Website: macys
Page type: billing-address
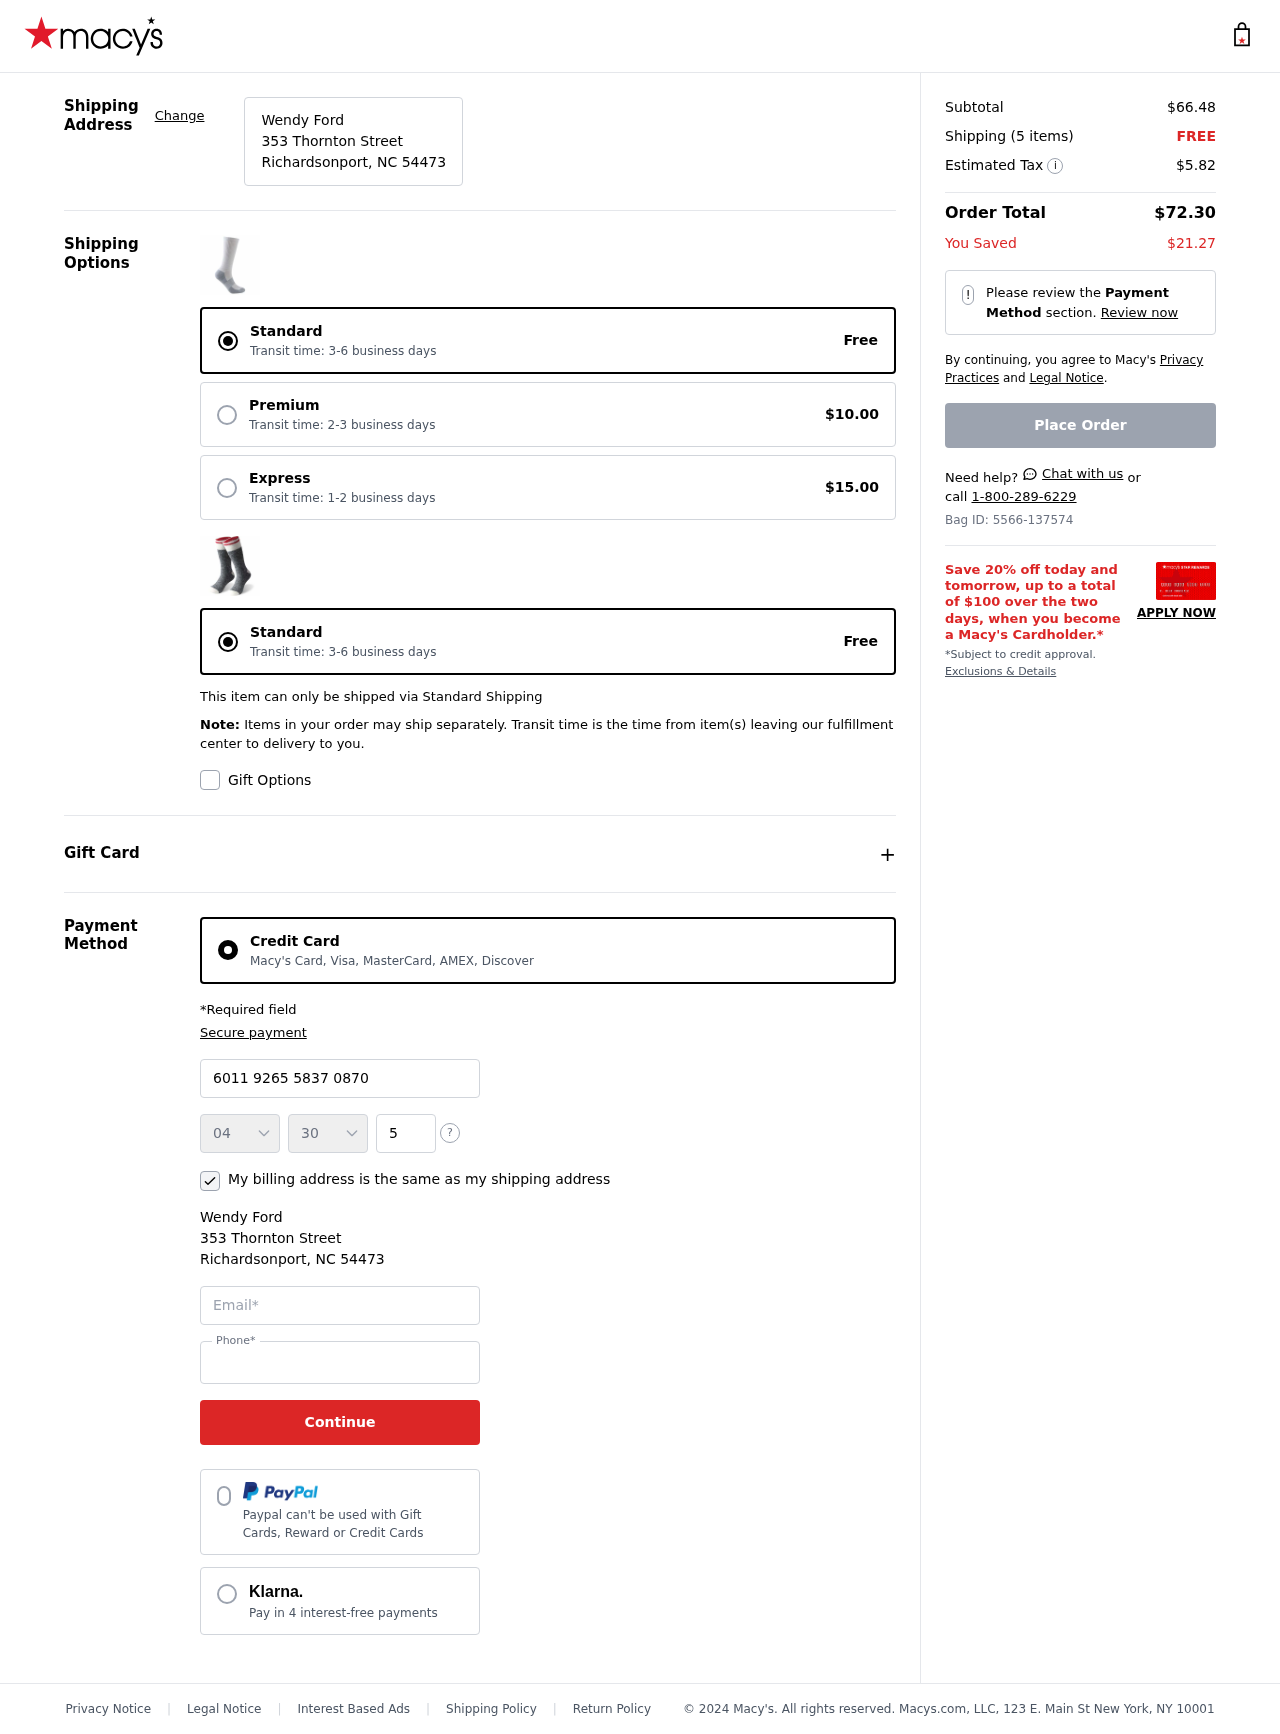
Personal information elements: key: PII_CARD_CVV
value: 577
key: PII_CARD_EXPIRY_MONTH
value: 04
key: PII_CARD_EXPIRY_YEAR
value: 30
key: PII_CARD_NUMBER
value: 6011 9265 5837 0870
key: PII_CITY_STATE_ZIP
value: Richardsonport, NC 54473
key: PII_EMAIL
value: wendyford@gmail.com
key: PII_FULLNAME
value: Wendy Ford
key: PII_PHONE
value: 2546761235
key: PII_STREET
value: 353 Thornton Street
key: PII_FULLNAME2
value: Wendy Ford
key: PII_STREET2
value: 353 Thornton Street
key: PII_CITY_STATE_ZIP2
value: Richardsonport, NC 54473
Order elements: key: ORDER_SUBTOTAL
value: $66.48
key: ORDER_NUM_ITEMS
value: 5
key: ORDER_SHIPPING_COST
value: FREE
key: ORDER_TAX
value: $5.82
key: ORDER_TOTAL
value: $72.30
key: ORDER_SAVINGS
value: $21.27
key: ORDER_ID
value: Bag ID: 5566-137574